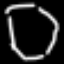
Label: octagon